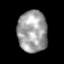
Tissue: skin
Cell type: Epithelial cells
Senescence score: 0.2867
Nuclear area (px): 1210
Mean DAPI intensity: 159.054